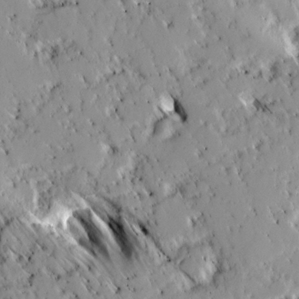
Label: non_frost